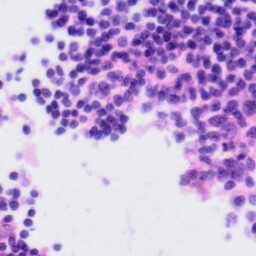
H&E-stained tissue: Tonsil